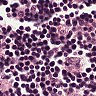
Metastatic tissue present: no